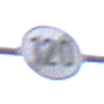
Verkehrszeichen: EndeGeschwindigkeit120
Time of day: MorningAfternoon
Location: Outdoor (Suburban)
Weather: Overcast
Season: NotSpecified
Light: Natural